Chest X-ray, PA view. Patient: 67 years old, sex M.
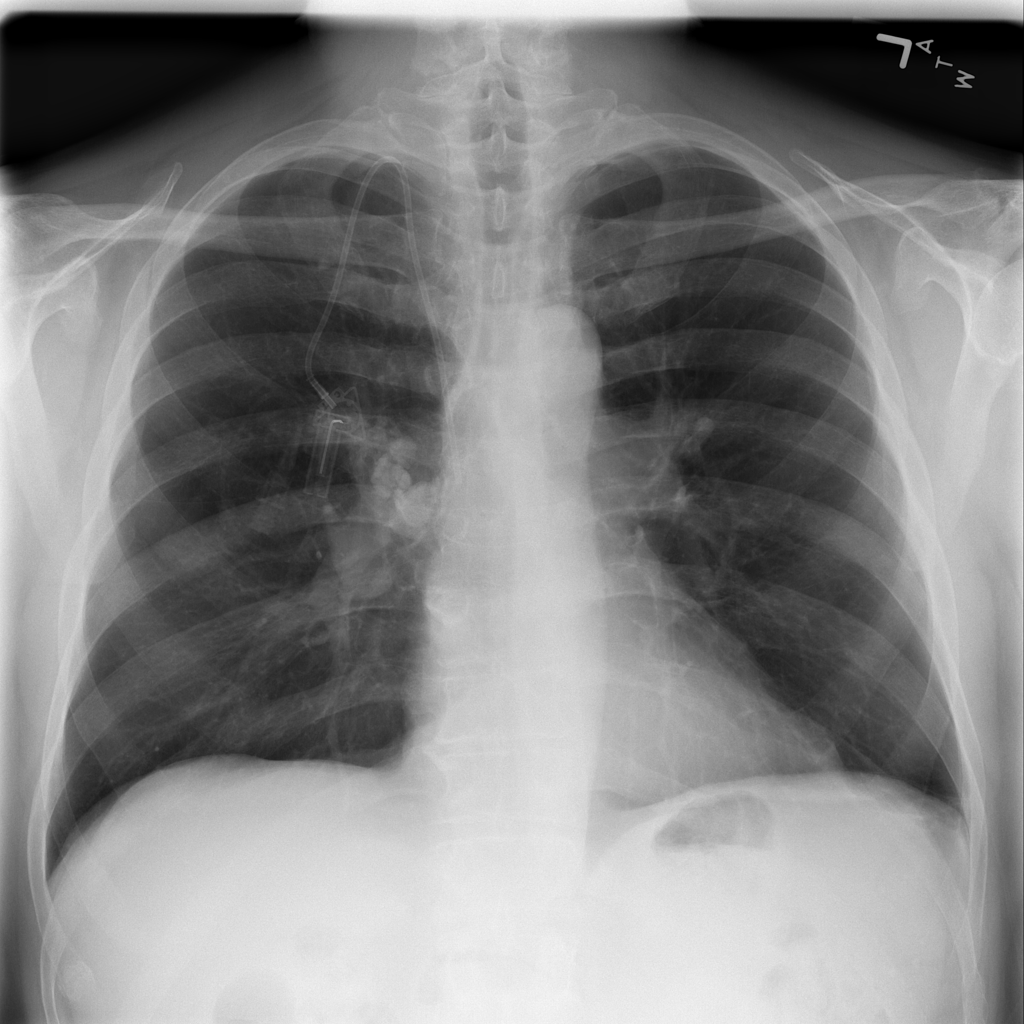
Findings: No Finding